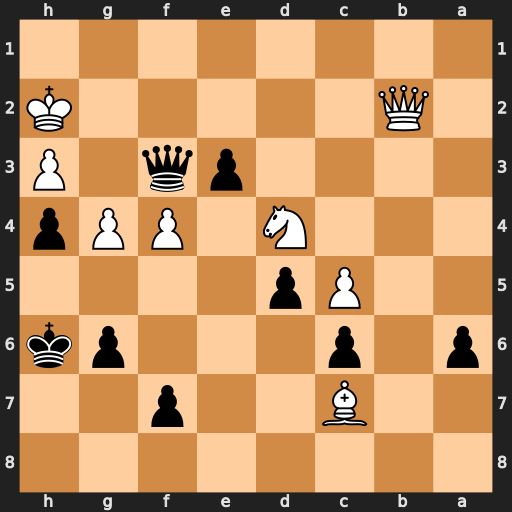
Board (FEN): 8/2B2p2/p1p3pk/2Pp4/3N1PPp/4pq1P/1Q5K/8
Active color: b
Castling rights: -
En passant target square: -
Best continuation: Qg3+ Kh1 Qe1+ Kg2 Qd2+ Qxd2 exd2